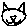
Label: cat